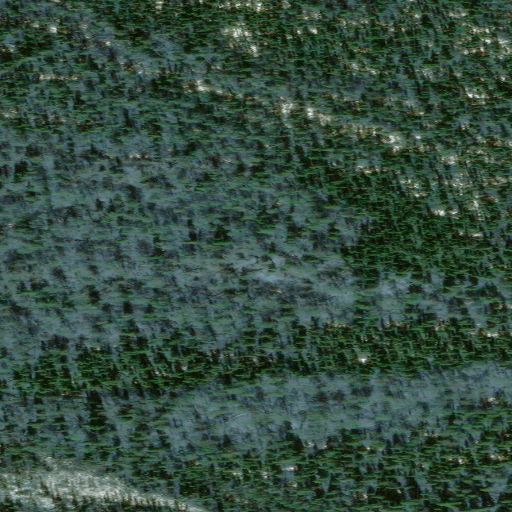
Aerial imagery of ridge(s) in Alaska named Deniktaw Ridge containing only unknown